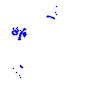
Particle: pion